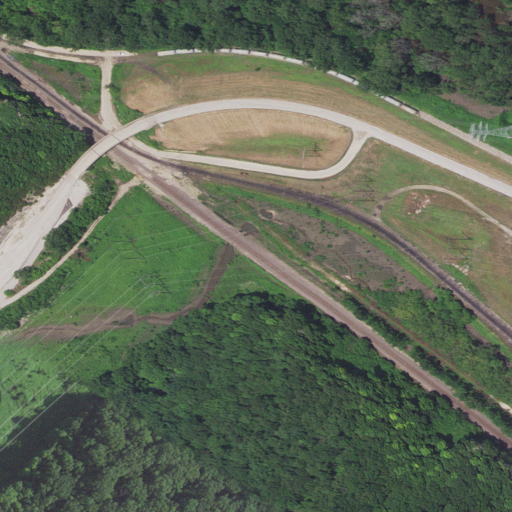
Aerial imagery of valley in Missouri named Big Hollow containing deciduous forest, barren land, herbaceous wetlands, woody wetlands, and grassland